Field crop: maize
Growth stage: 2
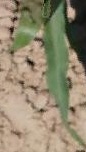
Species: maize